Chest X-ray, PA view. Patient: 25 years old, sex F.
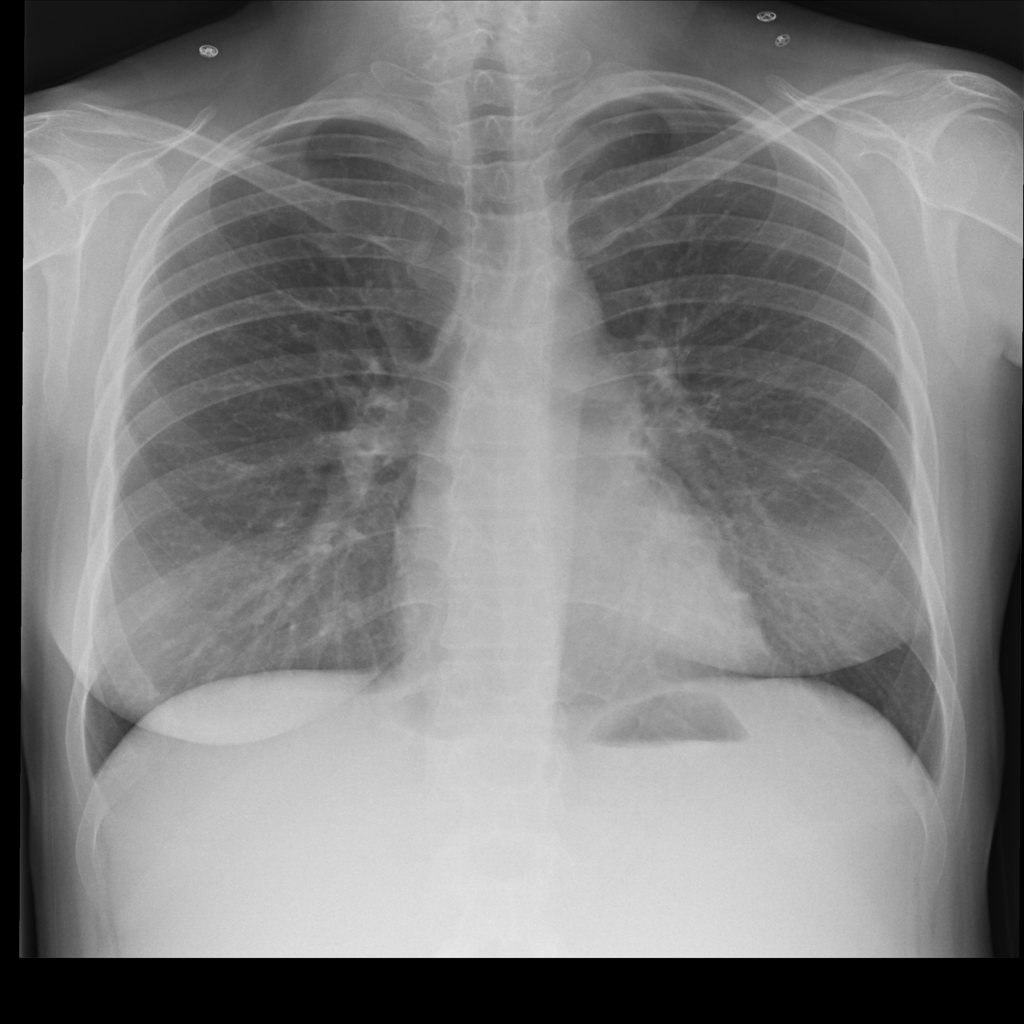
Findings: No Finding